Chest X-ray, AP view. Patient: 45 years old, sex M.
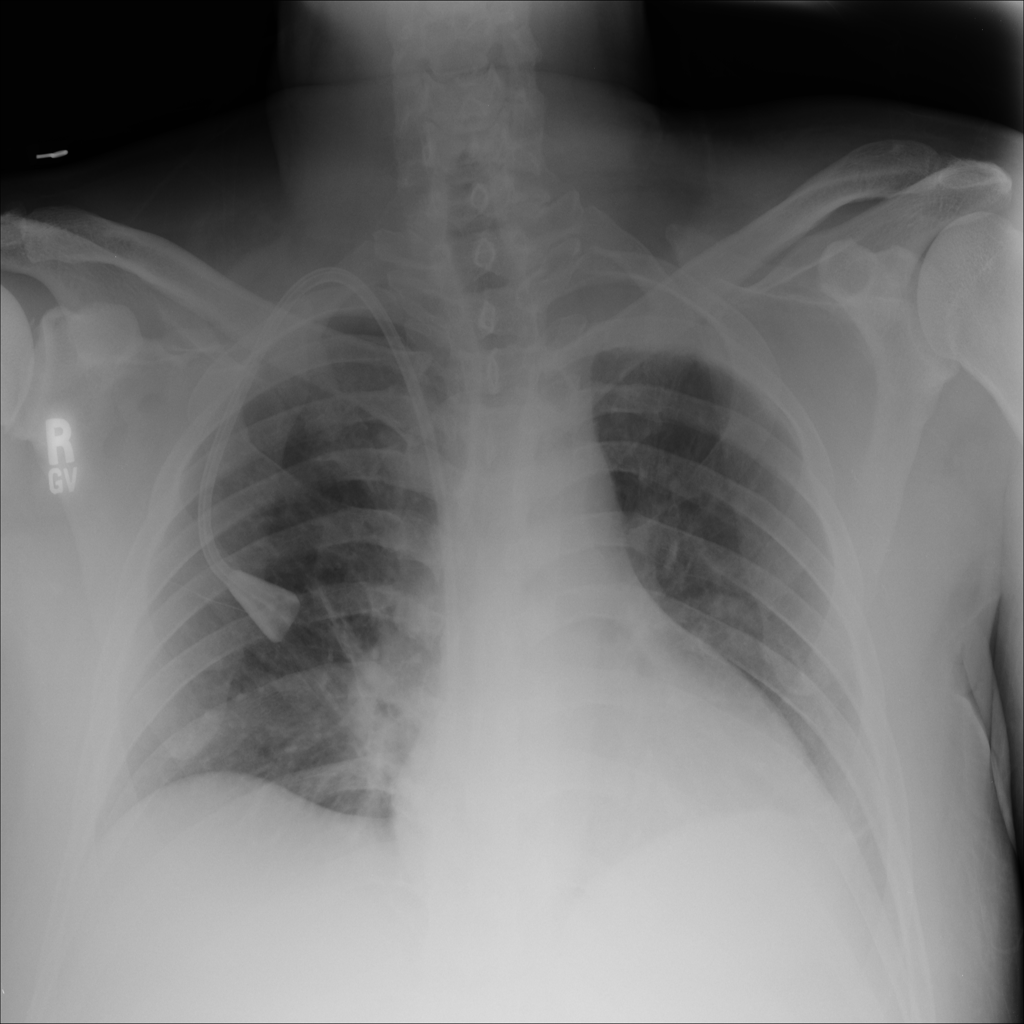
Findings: No Finding